Question: I have the following sample data from a MySQL table.

My question is in my MVC 4 project how can I get routing to work so that if a user goes to the URL www.mydomain.com/products/apples/ I want the call to actually be the view of www.mydomain.com/products/index/1, how do I achieve this ?
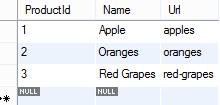
Answer: You could create this one route:
'''
routes.MapRoute("Product", "products/{productName}",
new {controller = "products", action="index"});
'''
This route is saying:
> When a request comes in with a URL matching the pattern: "products/{productName}" (e.g. <URL>, pass that over to the "index" action in the "ProductsController" to handle and pass the segment of the url indicated by the {productName} placeholder, in to that action as the parameter called "productName".
Then your action would be:
'''
[HttpGet]
public ActionResult Index(string productName) {
// Lookup product from DB
// do stuff
var viewModel = ...;
return View(viewModel);
}
'''
So, when a request comes in for products/apple, "apple" gets passed into the Index action as the productName parameter.